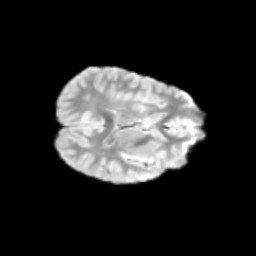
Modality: T2w
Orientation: axial
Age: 9
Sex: female
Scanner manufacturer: siemens
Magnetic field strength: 3 T
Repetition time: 3.8 s
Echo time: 0.07 s